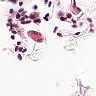
Metastatic tissue present: no